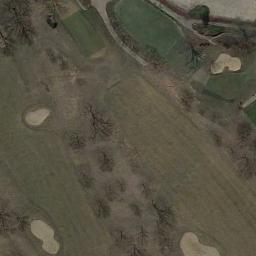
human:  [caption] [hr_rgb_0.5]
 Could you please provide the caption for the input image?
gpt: The golf course has some fairways, Bare barrier trees and sandpits .

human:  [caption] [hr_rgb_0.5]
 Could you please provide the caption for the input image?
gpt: There are two parallel paths from top left to bottom right .

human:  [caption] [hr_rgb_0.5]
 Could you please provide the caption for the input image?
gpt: There are a few bunkers and a few paths on the large lawn on the golf course and many withered trees .

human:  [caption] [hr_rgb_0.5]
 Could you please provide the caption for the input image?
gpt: Lots of trees are beside the golf course .

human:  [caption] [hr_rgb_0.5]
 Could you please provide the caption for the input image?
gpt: There are four bunkers and some bushes on the golf course .